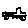
Label: car